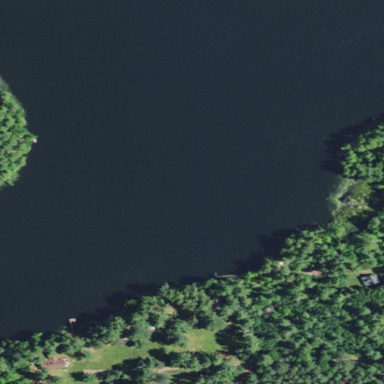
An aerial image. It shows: Lake with natural water.